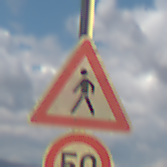
Verkehrszeichen: FussgaengerRechts
Zusatzzeichen unten: Geschwindigkeit50
Umgebung: Outdoor, Nature
Tageszeit: Midday
Wetter: PartlyCloudy
Licht: Natural
Jahreszeit: NotSpecified
Kontrast: HighContrast